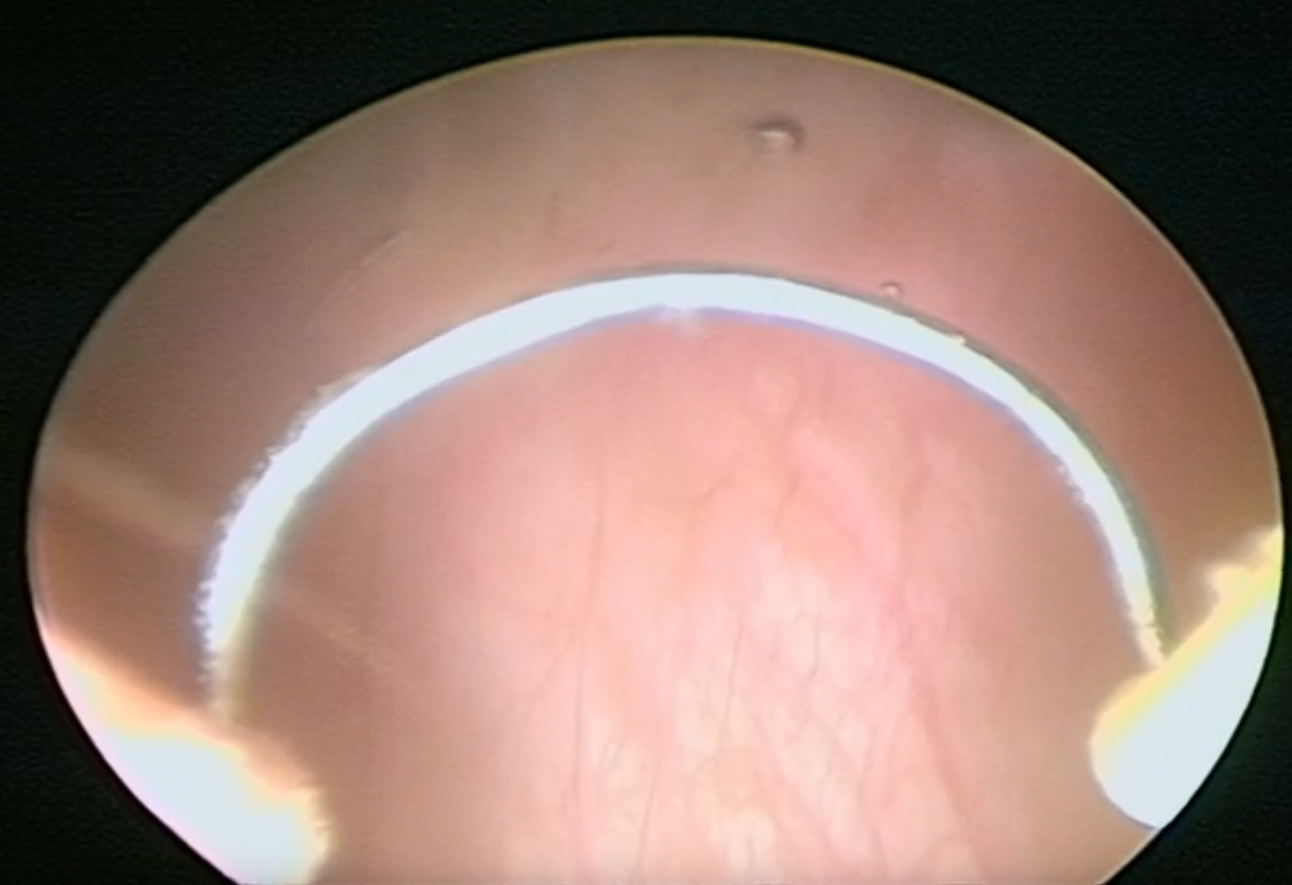
Modality: WLC
Class: Foreign bodies
Subclass: ResectionLoop
Lesion: L0
Bladder cancer association: No